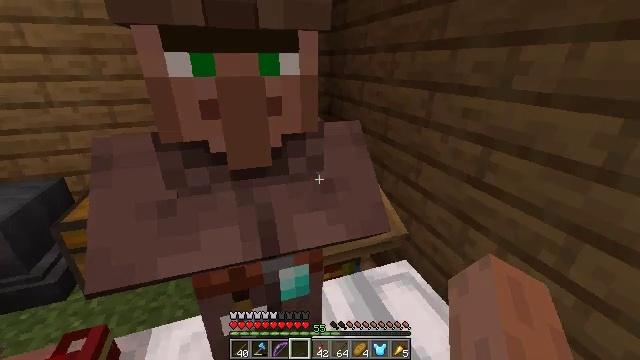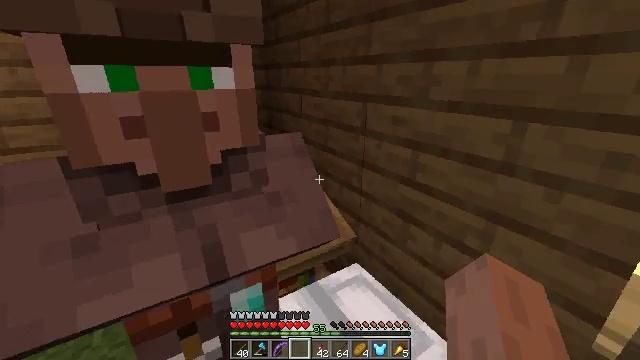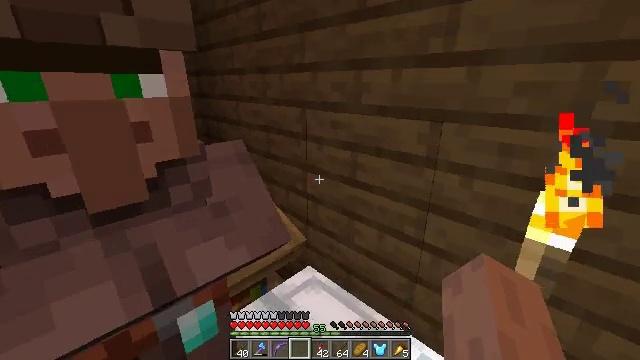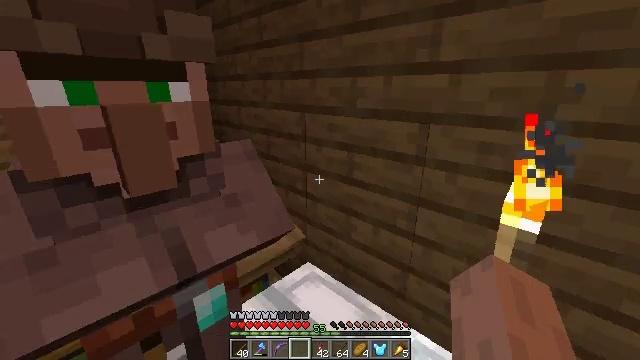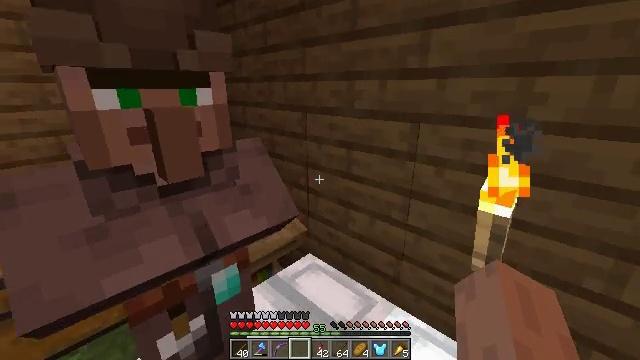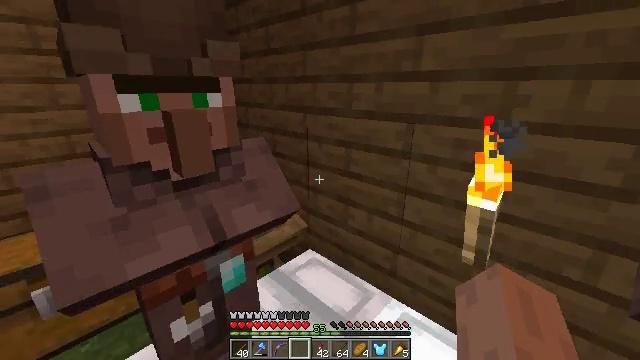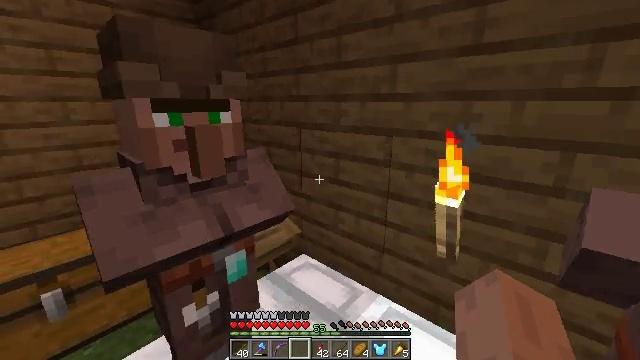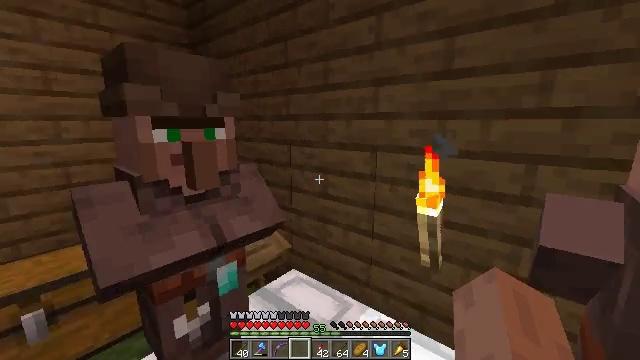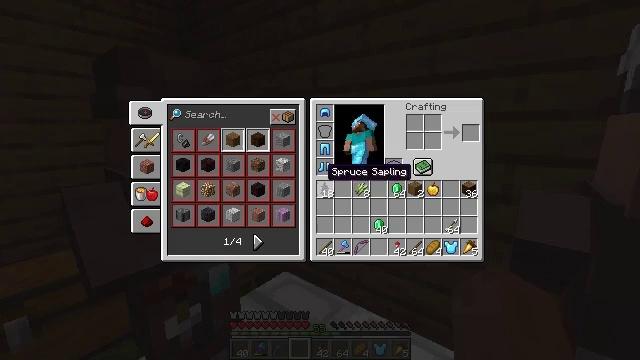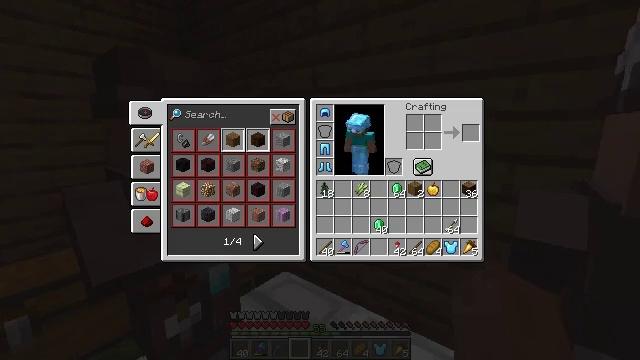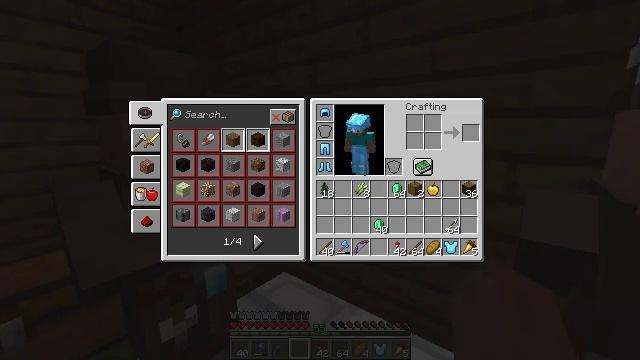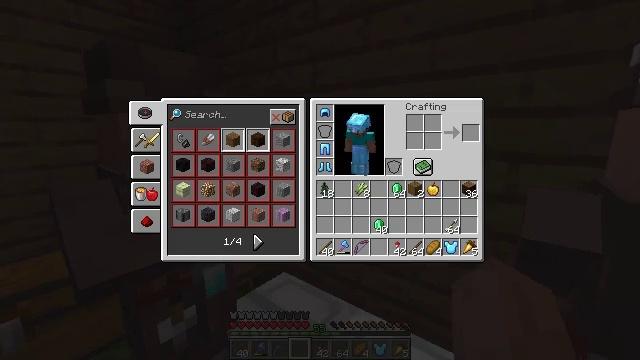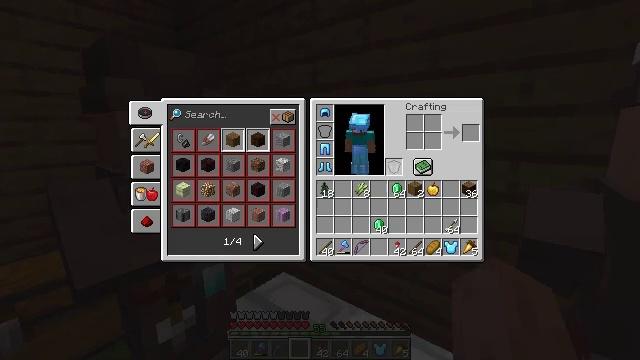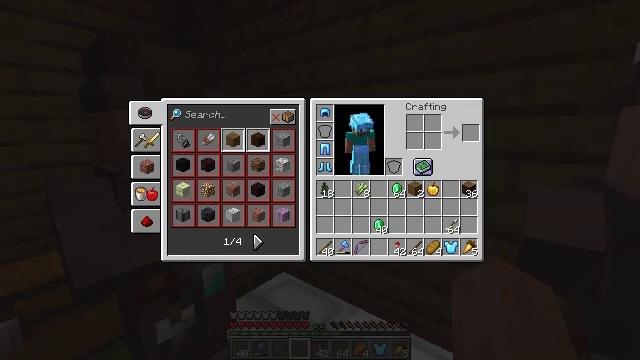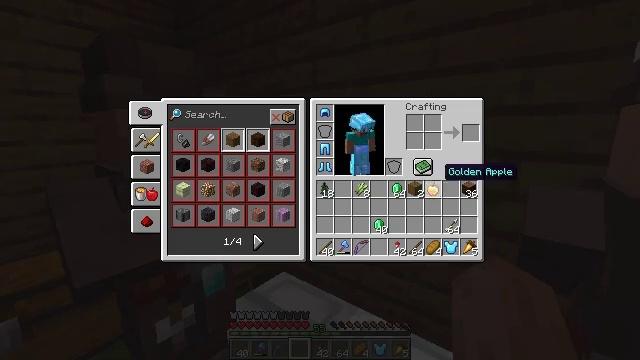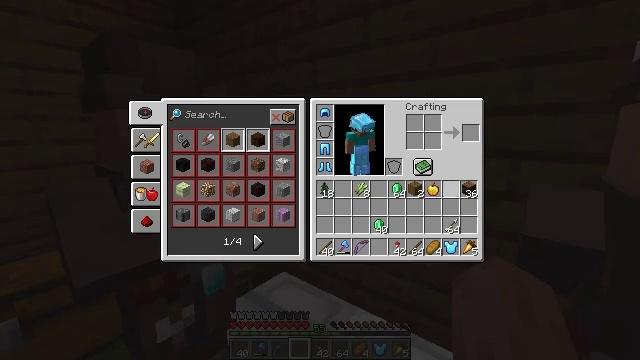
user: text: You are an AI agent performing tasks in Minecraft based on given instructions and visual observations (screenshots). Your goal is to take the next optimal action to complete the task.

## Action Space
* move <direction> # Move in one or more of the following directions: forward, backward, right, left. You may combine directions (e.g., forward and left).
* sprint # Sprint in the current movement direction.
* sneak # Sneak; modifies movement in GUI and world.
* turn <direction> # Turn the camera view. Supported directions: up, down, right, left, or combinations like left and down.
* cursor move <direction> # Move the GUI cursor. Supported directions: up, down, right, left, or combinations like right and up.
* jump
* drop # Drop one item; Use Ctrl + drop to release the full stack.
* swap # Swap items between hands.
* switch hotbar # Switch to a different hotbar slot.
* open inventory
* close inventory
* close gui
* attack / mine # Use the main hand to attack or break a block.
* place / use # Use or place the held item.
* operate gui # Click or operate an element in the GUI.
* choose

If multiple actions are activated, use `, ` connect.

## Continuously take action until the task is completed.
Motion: motion action
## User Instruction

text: Form an experience bottle with required materials on the crafting table.
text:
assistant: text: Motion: turn right and up
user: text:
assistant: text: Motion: move back, turn right and up
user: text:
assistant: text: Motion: move back, turn up
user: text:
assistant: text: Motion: move back
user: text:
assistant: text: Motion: move back
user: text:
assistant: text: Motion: turn right and up
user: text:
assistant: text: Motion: turn right and up
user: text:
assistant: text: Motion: turn right, open inventory
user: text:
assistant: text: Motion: open inventory
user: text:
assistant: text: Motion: open inventory
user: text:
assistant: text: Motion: cursor move right
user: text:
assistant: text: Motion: cursor move right
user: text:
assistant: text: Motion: cursor move right
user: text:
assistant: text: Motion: cursor move right and down
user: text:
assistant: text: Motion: cursor move right and down
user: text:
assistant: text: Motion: cursor move down
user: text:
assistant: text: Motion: cursor move left
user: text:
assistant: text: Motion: cursor move left
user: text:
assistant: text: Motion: no_op
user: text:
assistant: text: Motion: cursor move right
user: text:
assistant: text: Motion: no_op
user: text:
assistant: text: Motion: cursor move right
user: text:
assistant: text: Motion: no_op
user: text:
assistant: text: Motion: no_op
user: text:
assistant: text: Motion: no_op
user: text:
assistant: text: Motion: cursor move left
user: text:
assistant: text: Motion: cursor move left and up
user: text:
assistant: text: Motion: no_op
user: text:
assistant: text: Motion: cursor move left
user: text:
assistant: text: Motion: cursor move left